Field crop: maize
Growth stage: 1
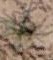
Species: salsola